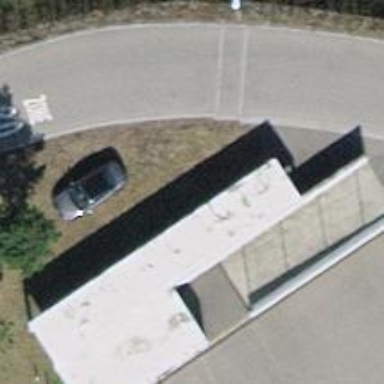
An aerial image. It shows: Bicycle parking area.